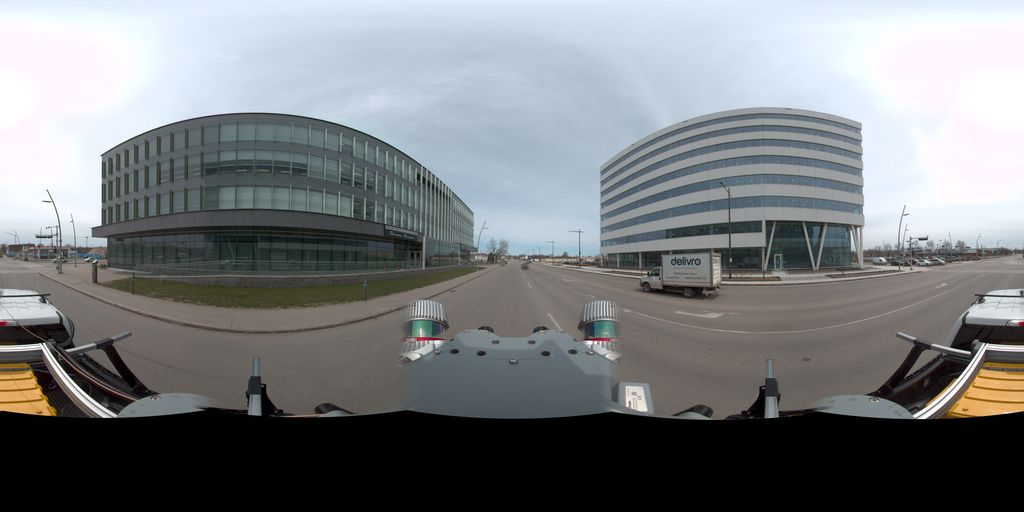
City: quebec_city